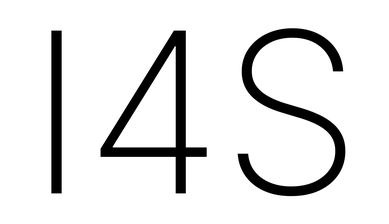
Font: Inter_ExtraLight